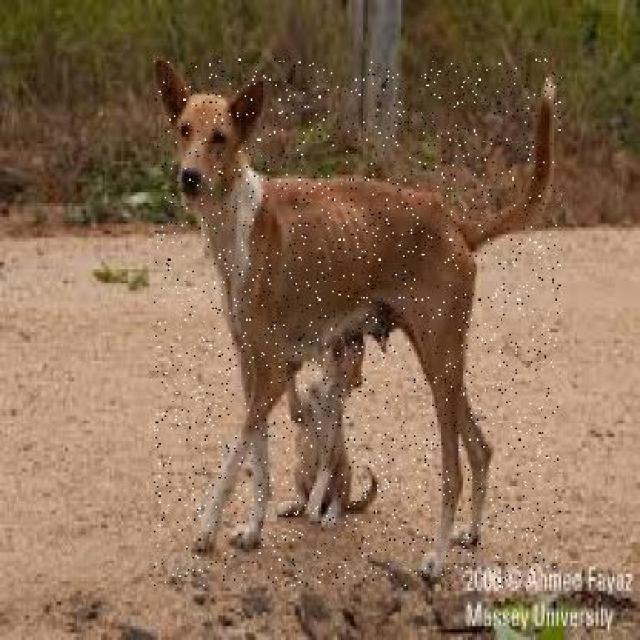
Healthy canine skin — no visible lesions, inflammation, or abnormalities. The skin and coat appear normal.